Question: Count the number of objects in the diagram.
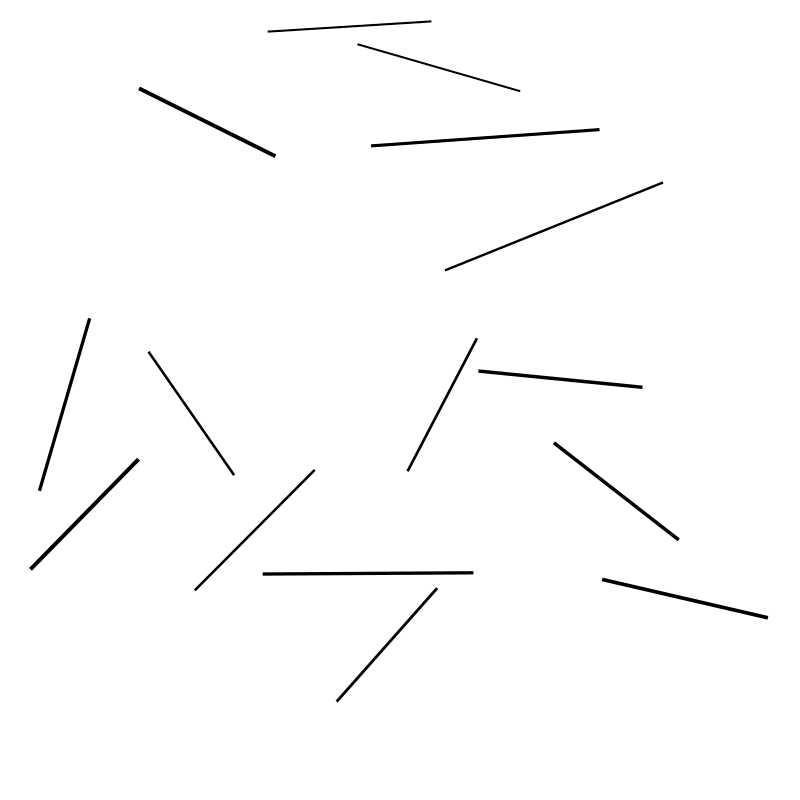
Answer: 15